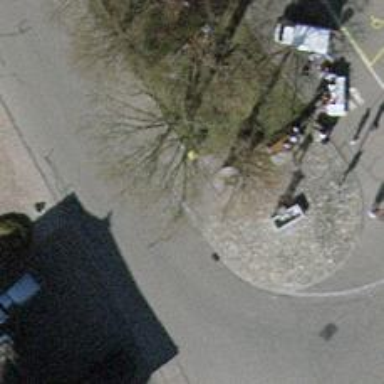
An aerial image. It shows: Post box is visible.